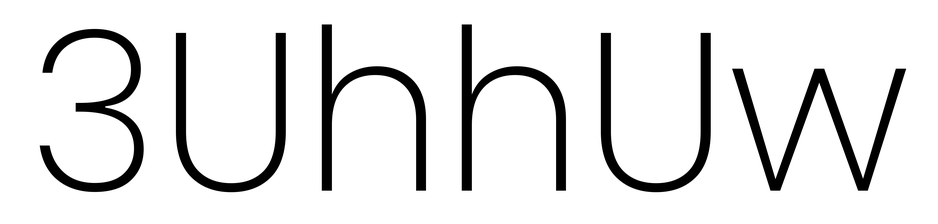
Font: Poppins-ExtraLight